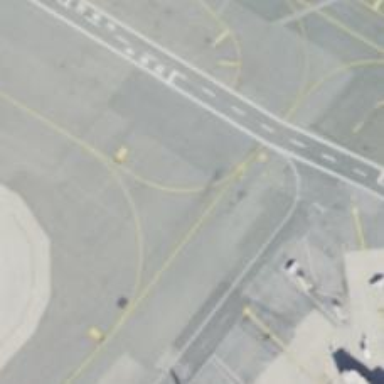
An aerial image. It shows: Image of taxiway at airport.